Question: This problem is taken from <URL>
> Given array of integers Y=y1,...,yn, we have n line segments such that
endpoints of segment i are (i, 0) and (i, yi). Imagine that from the
top of each segment a horizontal ray is shot to the left, and this ray
stops when it touches another segment or it hits the y-axis. We
construct an array of n integers, v1, ..., vn, where vi is equal to
length of ray shot from the top of segment i. We define V(y1, ..., yn)
= v1 + ... + vn.For example, if we have Y=[3,2,5,3,3,4,1,2], then v1, ..., v8 =
[1,1,3,1,1,3,1,2], as shown in the picture below:For each permutation p of [1,...,n], we can calculate V(yp1, ...,
ypn). If we choose a uniformly random permutation p of [1,...,n], what
is the expected value of V(yp1, ..., ypn)?First line of input contains a single integer T (1 <= T <= 100). T
test cases follow.First line of each test-case is a single integer N (1 <= N <= 50).
Next line contains positive integer numbers y1, ..., yN separated by a
single space (0 < yi <= 1000).For each test-case output expected value of V(yp1, ..., ypn), rounded
to two digits after the decimal point.'''
6
3
1 2 3
3
3 3 3
3
2 2 3
4
10 2 4 4
5
10 10 10 5 10
6
1 2 3 4 5 6
'''
'''
4.33
3.00
4.00
6.00
5.80
11.15
'''
Case 1: We have V(1,2,3) = 1+2+3 = 6, V(1,3,2) = 1+2+1 = 4, V(2,1,3) =
1+1+3 = 5, V(2,3,1) = 1+2+1 = 4, V(3,1,2) = 1+1+2 = 4, V(3,2,1) =
1+1+1 = 3. Average of these values is 4.33.Case 2: No matter what the permutation is, V(yp1, yp2, yp3) = 1+1+1 =
3, so the answer is 3.00.Case 3: V(y1 ,y2 ,y3)=V(y2 ,y1 ,y3) = 5, V(y1, y3, y2)=V(y2, y3, y1) =
4, V(y3, y1, y2)=V(y3, y2, y1) = 3, and average of these values is
4.00.
A naive solution to the problem will run forever for N=50. I believe that the problem can be solved by independently calculating a value for each stick. I still need to know if there is any other efficient approach for this problem. On what basis do we have to independently calculate value for each stick?
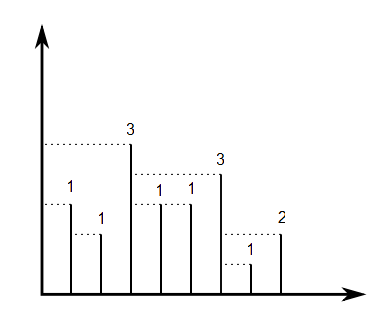
Answer: As you correctly, noted we can solve problem independently for each stick.
Let F(i, len) is number of permutations, that ray from stick i is exactly len.
Then answer is
> (Sum(by i, len) F(i,len)*len)/(n!)
All is left is to count F(i, len). Let a(i) be number of sticks j, that y_j<=y_i. b(i) - number of sticks, that b_j>b_i.
In order to get ray of length len, we need to have situation like this.
'''
B, l...l, O
len-1 times
'''
Where O - is stick #i. B - is stick with bigger length, or beginning. l - is stick with heigth, lesser then ith.
This gives us 2 cases:
1) B is the beginning, this can be achieved in 'P(a(i), len-1) * (b(i)+a(i)-(len-1))!' ways.
2) B is bigger stick, this can be achieved in 'P(a(i), len-1)*b(i)*(b(i)+a(i)-len)!*(n-len)' ways.
edit: corrected b(i) as 2nd term in (mul)in place of a(i) in case 2.